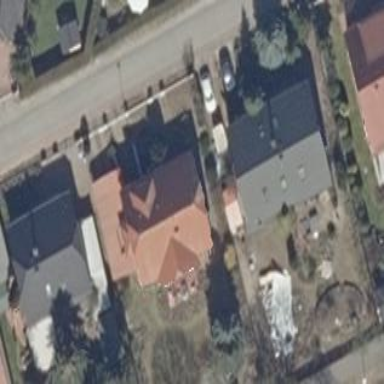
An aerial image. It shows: Detached building with half-hipped roof shape.